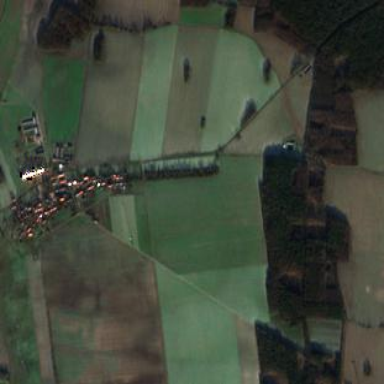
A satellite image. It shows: Picturesque farmland scene.